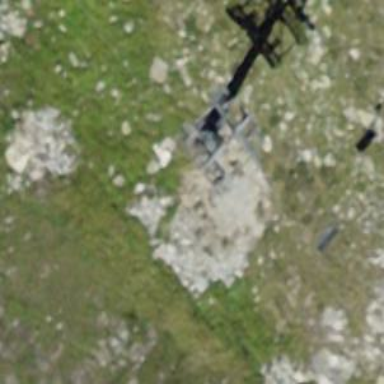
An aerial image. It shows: Chair lift.